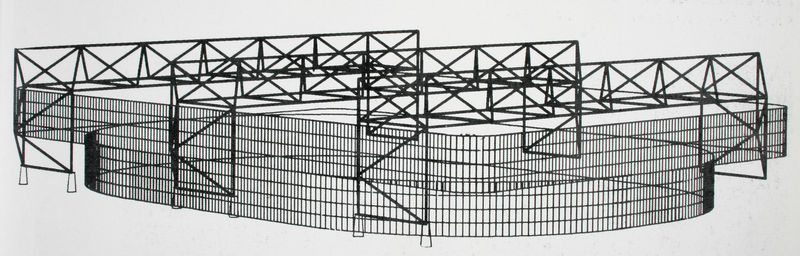
Titel: Perspektivische Aussenansicht, Computerzeichnung
Künstler: Helmut Jahn
Standort: Kansas City (Missouri)
Institution: R. Crosby Kemper Memorial Arena
Schlagwörter: weiß, grau, schwarz, skizze, stützen, zeichnung, dach, zaun, schleife, wand, architektur, brücke, gitter, oval, modell, moderne, grafik, graphik, wände, gerüst, kreuzung, form, schwarzweiß, entwurf, konstruktion, rechteckig, plan, illusion, stahl, träger, streben, verstrebung, einzäunung, gitterträger